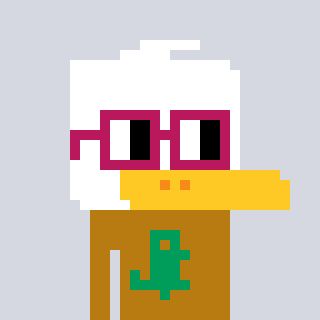
a pixel art character with square dark red glasses, a duck-shaped head and a gold-colored body on a cool background